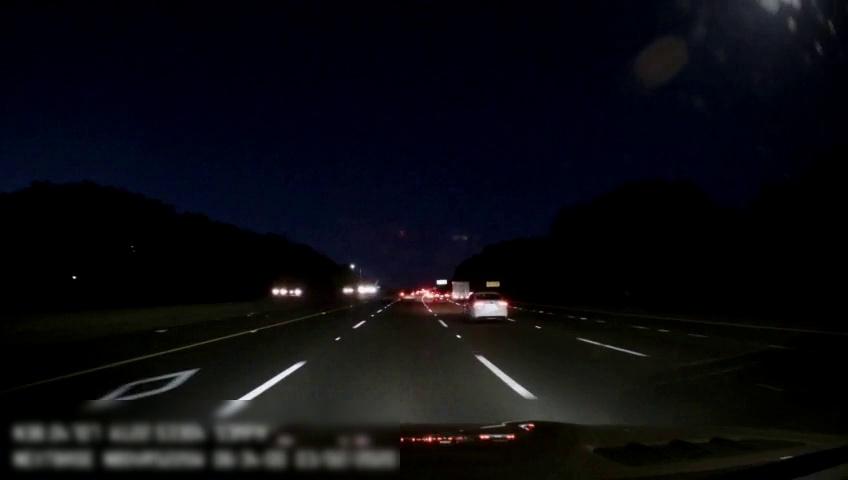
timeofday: Night
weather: Other
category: Drivable Space
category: Vehicles | Car
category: Vehicles | Car
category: Vehicles | Other LV
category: Vehicles | Car
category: Vehicles | SUV
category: Vehicles | Car
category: Lanes | Alternate Lane
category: Lanes | Current Lane
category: Lanes | Current Lane
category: Lanes | Alternate Lane
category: Lanes | Alternate Lane
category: Lanes | Alternate Lane